Question: I was wondering how to handle separately users and members in an application where all registered users are considered as , and users who have a team, are considered as . Others users are .
Basically, a simple user can find a team, receive a team request, etc. A member can see his team profile, see other members, and do a lot of more things relative to members and his team.
Currently, users, members and teams are handle in three different classes, all of them represent their database table structure.
So I have 3 tables in my database as follows:

And I have for example this class to represent a user:
'''
class Lib_Model_Users_User implements Zend_Auth_Adapter_Interface, Zend_Acl_Role_Interface
{
protected $_gateway;
protected $_roleId;
protected $_member = null;
protected $_team = null;
protected $_data = array(
'user_id' => null,
'email' => null,
'password' => null,
'first_name' => null,
'last_name' => null,
'gender' => null,
'address' => null,
'city' => null,
'country' => null,
'postal_code' => null,
'phone_mobile' => null,
'phone_home' => null,
'date_of_birth' => null,
'occupation' => null,
'active' => false,
'created_on' => null,
'last_login' => null,
'last_update' => null);
public function __construct($data, $gateway)
{
$this->setGateway($gateway);
$this->populate($data);
if (!isset($this->user_id)) {
if (!isset($this->email)) {
if (!isset($this->first_name, $this->last_name))
throw new Lib_Exception('Initial data must contain an email or a user id or a pair firstname/lastname');
}
}
}
public function setMember($data)
{
$gateway = new Lib_Model_Teams_Gateway();
$this->_member = $gateway->createMember($data);
}
public function getMember($status = 'active')
{
if (null === $this->getTeam()) {
return null;
}
if (null === $this->_member) {
$this->_member = $this->getTeam()->getMember($this->user_id);
}
if (is_string($status)) {
$status = array($status);
}
foreach ($status as $state) {
if ($this->_member->status == $state) {
return $this->_member;
}
}
return null;
}
public function getTeam($active = true)
{
if ($this->_team === null) {
$this->_team = $this->getGateway()->fetchTeam($this->user_id, $active);
}
return $this->_team;
}
public function save()
{
$gateway = $this->getGateway();
$dbTable = $gateway->getDbTable();
$row = $dbTable->find($this->user_id)->current();
if ($row) {
foreach ($this->_data as $key => $value) {
$row->$key = $value;
}
return $row->save();
}
$this->user_id = $dbTable->insert($this->_data);
return $this->user_id;
}
public function getRoleId()
{
if (null === $this->_roleId)
$this->_roleId = $this->user_id;
return $this->_roleId;
}
..........
// etc.
..........
}
'''
As you can see, this class is very "stick" to my database fields, I don't know if it's the best way to do it though.
My Members model is basically the same thing, except that it represents the "team_users" table and it doesn't have the set/getMembers methods but have methods relative to members.
Now, you understand how hard is it to manage such a thing, each time I want to get a member, I need to check if a user has a team, if so, I create a member instance using 'getMember()', etc.
From the member side, it's hard to get an information about a member such as his 'first_name', I always need to check the 'user_id', create a user instance and get his 'first_name'.
How can I handle this kind of thing? I was thinking maybe my Member model should just extends the Users model since a member is also a user? Is it a good idea? How would you do it?
Thank you.
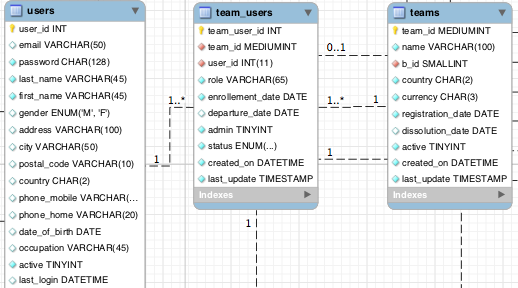
Answer: Model it the way the things are, regardless how your database is structured - that will turn out to work best in most cases.
- -
I don't think that there really is a beautiful solution to handle your exact situation. But how about something like this?
'''
$user = new User($data, $gateway);
if ($user->hasTeam()) {
$user = Member::fromUser($user); // returns a new instance of 'Member'
}
'''